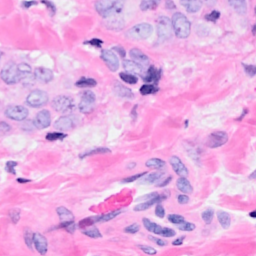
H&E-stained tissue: Breast